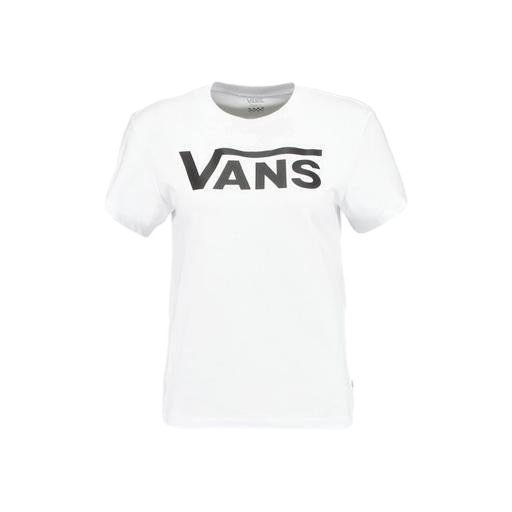
white logo graphic tee, graphic t-shirt, white t-shirt and black letters, white background